You are looking at a signal-to-image encoding: consecutive vibration samples arranged as the rows of a grayscale square. Diagnose the bearing from this image, choosing from: normal, inner_race, outer_race, ball.
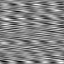
Answer: ball